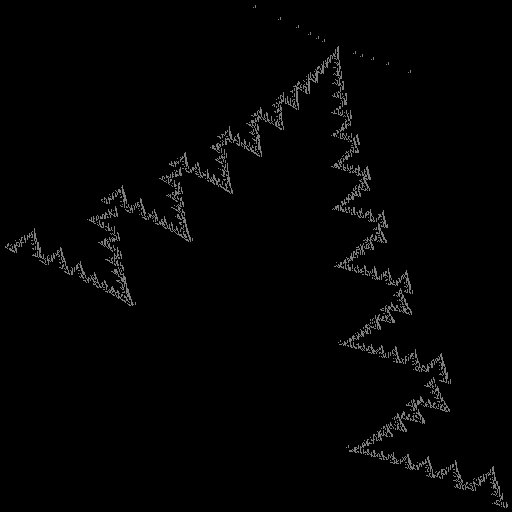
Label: zigzag